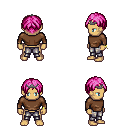
a pixel art fantasy rpg character, male body template, human, tanned skin, brown long-sleeve shirt, metal pants, pink parted hairstyle, iron tiara, bracelets, four views (front, back, left, right), 2x2 character sprite sheet, small pixel art, hard edges, no anti-aliasing